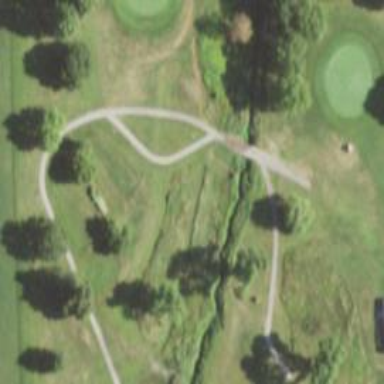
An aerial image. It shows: Pathway for golfing.